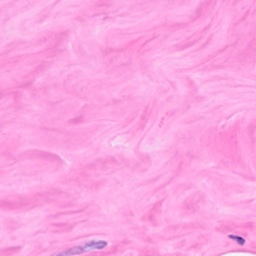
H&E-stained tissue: Breast